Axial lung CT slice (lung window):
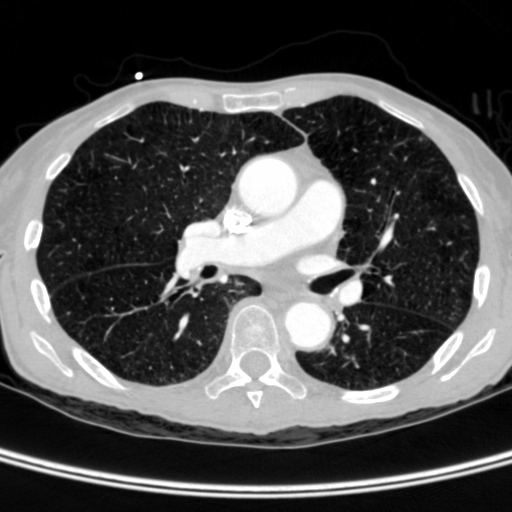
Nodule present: no